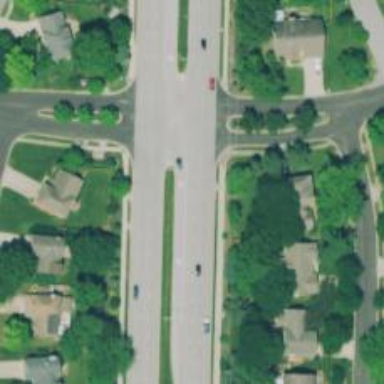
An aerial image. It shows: Dash road marking.